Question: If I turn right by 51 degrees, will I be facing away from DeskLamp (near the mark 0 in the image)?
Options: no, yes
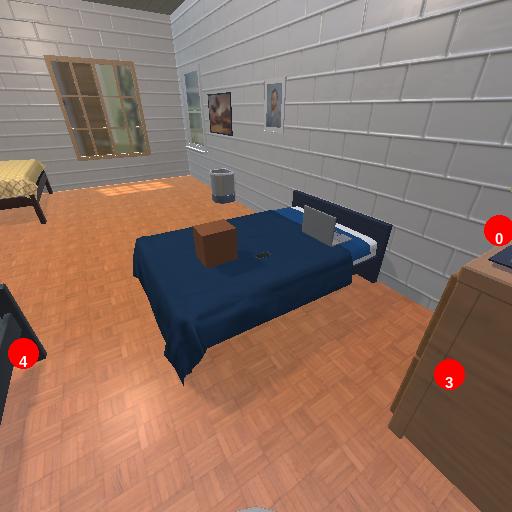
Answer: no